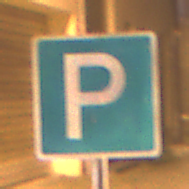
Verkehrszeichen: Parken
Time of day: Night
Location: Outdoor (Urban)
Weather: Clear
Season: NotSpecified
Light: Artificial